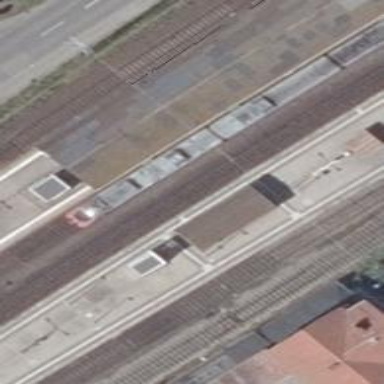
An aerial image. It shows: Stop position for public transport at railway stop.